Field crop: tomato
Growth stage: 1
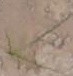
Species: cyperus